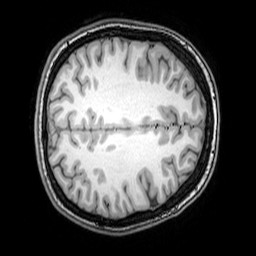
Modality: T1w
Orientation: axial
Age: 24
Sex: female
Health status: healthy
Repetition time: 0.081 s
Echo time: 0.037 s